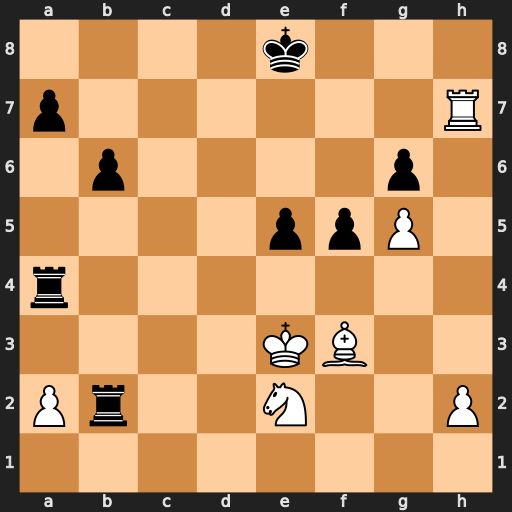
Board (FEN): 4k3/p6R/1p4p1/4ppP1/r7/4KB2/Pr2N2P/8
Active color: w
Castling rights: -
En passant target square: -
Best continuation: Bc6+ Kf8 Bxa4